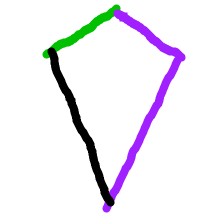
Shape: kite